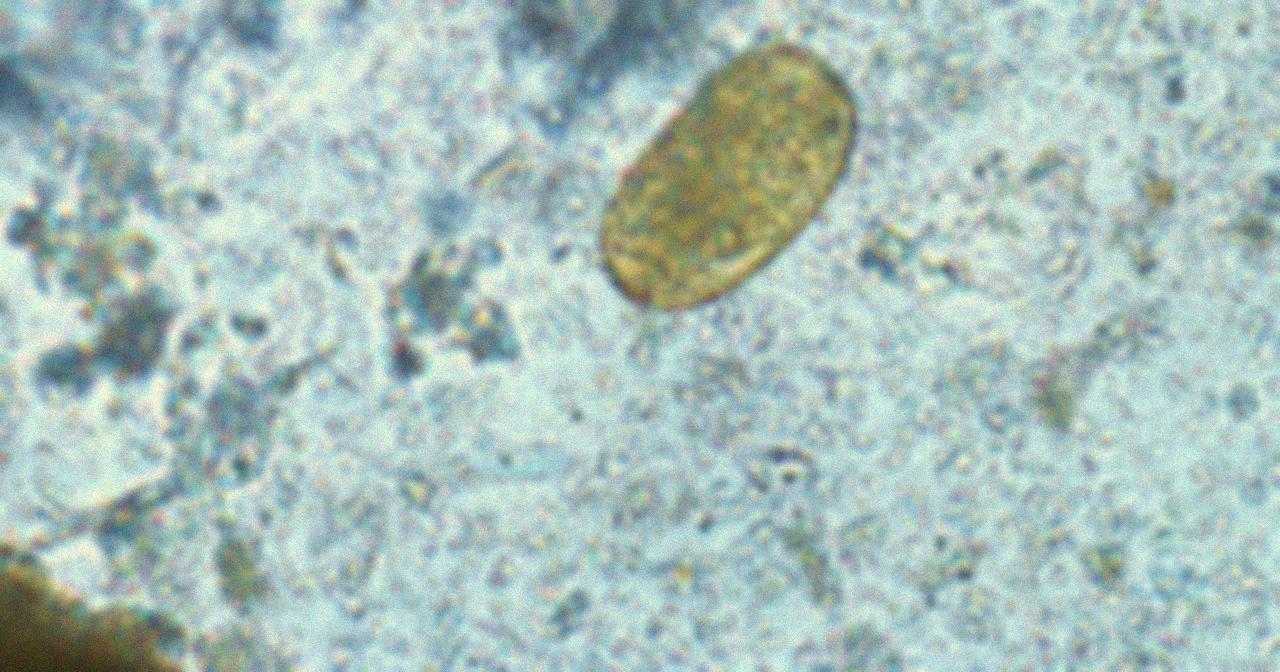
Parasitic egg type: Paragonimus spp